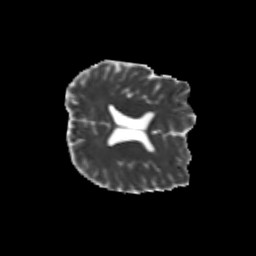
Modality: MD
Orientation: axial
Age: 36
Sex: male
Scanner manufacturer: siemens
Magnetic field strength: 3 T
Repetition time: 3.5 s
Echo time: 0.104 s